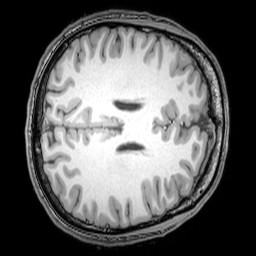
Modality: T1w
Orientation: axial
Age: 22
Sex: male
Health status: healthy
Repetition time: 0.081 s
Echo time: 0.037 s